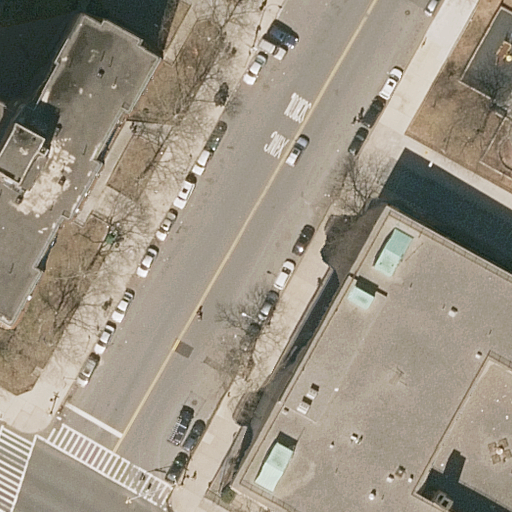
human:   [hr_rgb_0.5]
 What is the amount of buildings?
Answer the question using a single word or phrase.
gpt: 2

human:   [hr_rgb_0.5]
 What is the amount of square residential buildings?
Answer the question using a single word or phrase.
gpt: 0

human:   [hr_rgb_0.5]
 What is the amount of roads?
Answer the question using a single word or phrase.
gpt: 3

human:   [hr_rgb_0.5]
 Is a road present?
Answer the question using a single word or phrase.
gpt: yes

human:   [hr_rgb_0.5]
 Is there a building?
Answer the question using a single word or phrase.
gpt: yes

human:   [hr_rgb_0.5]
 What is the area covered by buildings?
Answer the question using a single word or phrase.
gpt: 3257m2

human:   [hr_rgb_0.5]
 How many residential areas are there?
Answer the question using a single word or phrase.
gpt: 1

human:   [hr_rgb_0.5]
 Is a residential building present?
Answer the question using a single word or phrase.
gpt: yes

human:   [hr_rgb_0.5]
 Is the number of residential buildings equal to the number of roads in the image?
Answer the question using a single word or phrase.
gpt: no

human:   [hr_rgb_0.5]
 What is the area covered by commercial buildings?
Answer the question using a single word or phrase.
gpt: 0m2

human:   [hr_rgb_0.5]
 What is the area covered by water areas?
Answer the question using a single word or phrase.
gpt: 0m2

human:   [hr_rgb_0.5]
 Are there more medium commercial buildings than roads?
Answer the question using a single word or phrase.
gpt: no

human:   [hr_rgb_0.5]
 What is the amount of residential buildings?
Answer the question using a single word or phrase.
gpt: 2

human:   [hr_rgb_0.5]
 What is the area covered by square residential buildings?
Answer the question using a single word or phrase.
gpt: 0m2

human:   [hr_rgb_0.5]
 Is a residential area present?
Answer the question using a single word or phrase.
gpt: yes

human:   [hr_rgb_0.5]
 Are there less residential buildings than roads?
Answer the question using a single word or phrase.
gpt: yes

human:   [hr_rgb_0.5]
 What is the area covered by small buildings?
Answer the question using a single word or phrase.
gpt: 0m2

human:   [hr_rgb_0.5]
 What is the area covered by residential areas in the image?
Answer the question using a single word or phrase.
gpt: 10638m2

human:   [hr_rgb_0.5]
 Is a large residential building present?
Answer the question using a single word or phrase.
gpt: yes

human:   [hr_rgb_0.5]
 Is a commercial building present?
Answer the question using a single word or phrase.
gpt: no

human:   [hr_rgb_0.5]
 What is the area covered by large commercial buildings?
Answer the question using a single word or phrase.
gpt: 0m2

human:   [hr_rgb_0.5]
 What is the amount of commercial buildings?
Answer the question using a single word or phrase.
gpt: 0

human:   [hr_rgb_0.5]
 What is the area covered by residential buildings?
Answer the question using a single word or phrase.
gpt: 3257m2

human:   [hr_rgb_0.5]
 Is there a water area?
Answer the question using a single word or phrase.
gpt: no

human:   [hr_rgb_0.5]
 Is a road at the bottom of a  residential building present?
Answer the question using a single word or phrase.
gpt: yes

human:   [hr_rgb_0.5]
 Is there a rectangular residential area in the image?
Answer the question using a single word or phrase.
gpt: yes

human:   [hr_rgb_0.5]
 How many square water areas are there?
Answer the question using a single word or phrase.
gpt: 0

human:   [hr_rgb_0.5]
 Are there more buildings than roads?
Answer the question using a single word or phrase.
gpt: no

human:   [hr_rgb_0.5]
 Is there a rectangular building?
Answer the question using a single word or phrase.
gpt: yes

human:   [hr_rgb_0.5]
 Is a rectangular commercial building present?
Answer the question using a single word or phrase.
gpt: no

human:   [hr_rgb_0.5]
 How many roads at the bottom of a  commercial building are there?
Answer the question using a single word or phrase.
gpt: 0

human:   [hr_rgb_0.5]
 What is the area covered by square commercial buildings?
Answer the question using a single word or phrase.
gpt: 0m2

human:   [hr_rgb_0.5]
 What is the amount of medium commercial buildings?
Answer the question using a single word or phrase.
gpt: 0

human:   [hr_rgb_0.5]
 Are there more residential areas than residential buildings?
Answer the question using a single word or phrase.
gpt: no

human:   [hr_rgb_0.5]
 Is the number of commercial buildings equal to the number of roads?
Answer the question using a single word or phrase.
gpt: no

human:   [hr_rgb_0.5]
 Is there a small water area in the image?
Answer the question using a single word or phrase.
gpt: no

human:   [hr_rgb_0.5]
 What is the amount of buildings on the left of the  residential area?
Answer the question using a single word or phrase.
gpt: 0

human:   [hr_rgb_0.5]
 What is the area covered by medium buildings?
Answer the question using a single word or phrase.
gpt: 0m2

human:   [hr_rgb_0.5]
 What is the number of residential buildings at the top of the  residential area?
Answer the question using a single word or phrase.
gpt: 0

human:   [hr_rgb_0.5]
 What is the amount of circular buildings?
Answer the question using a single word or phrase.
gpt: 0

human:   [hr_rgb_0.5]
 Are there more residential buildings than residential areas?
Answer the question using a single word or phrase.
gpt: yes

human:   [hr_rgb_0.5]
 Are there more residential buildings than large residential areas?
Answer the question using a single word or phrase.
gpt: yes

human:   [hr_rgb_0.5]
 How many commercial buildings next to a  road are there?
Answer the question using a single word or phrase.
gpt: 0

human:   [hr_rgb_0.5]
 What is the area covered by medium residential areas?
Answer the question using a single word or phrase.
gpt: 0m2

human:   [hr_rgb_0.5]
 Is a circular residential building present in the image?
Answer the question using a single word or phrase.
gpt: no

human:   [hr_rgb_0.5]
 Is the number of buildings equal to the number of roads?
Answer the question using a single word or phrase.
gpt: no

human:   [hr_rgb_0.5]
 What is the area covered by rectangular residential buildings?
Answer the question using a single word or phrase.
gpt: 2391m2

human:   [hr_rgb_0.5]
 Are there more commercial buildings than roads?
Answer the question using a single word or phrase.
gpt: no

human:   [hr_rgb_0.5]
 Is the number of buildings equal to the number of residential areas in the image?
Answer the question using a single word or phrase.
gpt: no

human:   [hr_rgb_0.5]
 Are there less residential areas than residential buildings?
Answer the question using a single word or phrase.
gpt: yes

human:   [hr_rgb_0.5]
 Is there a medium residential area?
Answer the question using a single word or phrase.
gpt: no

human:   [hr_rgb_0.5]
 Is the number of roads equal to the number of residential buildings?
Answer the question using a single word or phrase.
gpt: no

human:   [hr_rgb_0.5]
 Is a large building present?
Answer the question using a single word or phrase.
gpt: yes

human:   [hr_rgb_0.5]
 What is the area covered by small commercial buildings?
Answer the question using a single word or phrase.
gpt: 0m2

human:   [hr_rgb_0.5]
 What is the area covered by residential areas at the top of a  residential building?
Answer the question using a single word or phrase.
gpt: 10638m2

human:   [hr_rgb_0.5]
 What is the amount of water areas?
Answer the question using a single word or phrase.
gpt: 0

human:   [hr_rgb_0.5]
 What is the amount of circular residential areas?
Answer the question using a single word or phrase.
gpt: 0

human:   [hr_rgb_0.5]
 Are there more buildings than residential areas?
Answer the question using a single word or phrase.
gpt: yes

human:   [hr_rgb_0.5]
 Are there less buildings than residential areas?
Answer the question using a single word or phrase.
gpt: no

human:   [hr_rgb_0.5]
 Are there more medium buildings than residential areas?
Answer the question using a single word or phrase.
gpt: no

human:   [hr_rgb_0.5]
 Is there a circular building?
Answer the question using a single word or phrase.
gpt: no

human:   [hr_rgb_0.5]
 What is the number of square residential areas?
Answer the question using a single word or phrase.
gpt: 0

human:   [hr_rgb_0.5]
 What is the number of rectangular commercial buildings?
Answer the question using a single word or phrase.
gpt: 0

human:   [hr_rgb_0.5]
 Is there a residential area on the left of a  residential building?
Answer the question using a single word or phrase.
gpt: yes